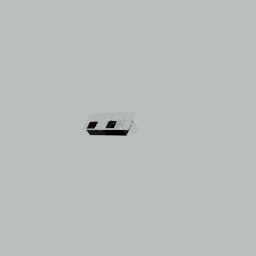
Label: appliances